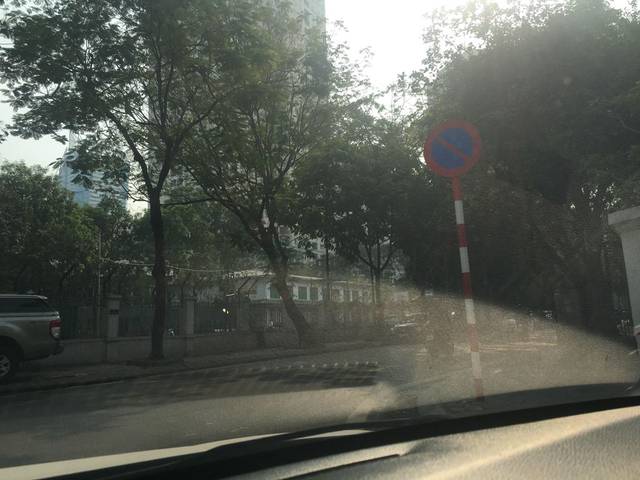
Region: Vietnam
Coordinates: 21.01, 105.803